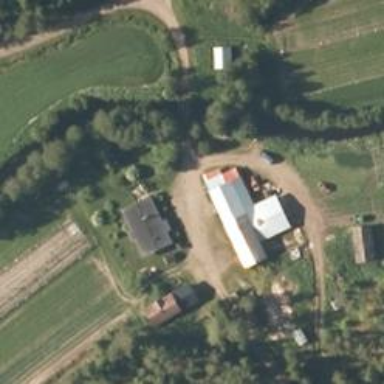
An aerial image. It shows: Farmyard area.